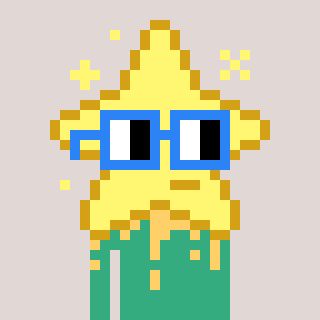
a pixel art character with square blue glasses, a star-shaped head and a teal-colored body on a warm background